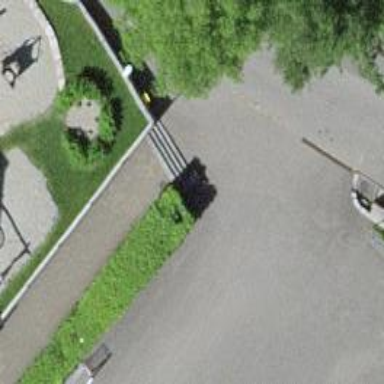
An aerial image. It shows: Road with steps.